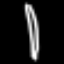
Label: pencil